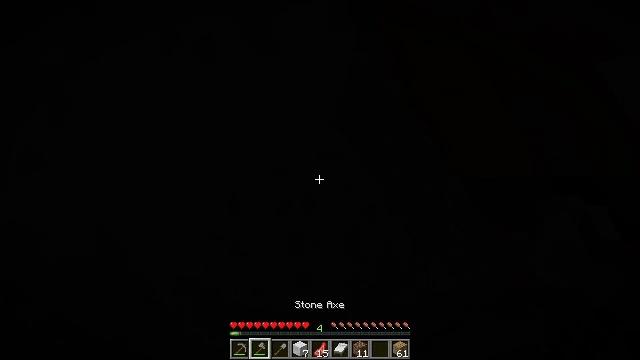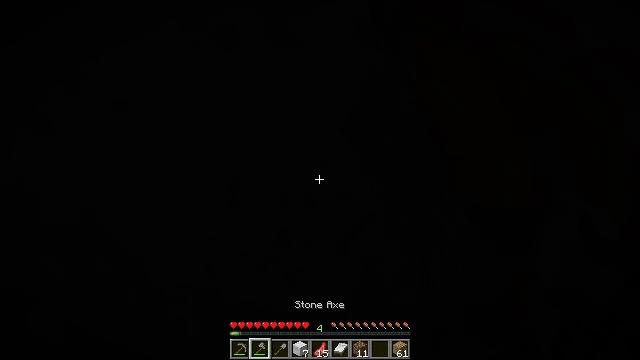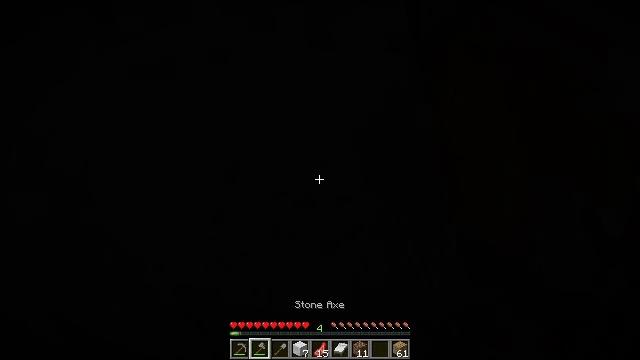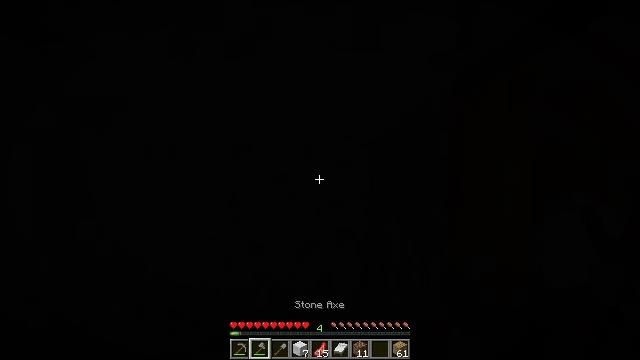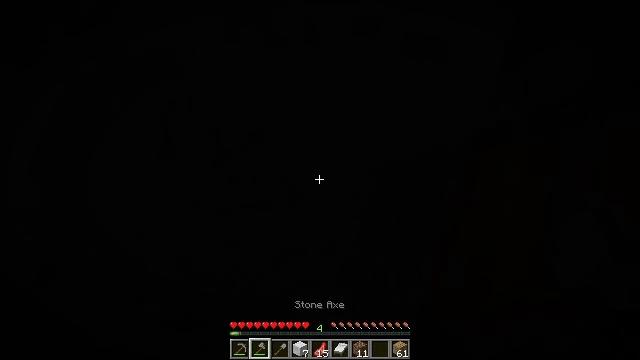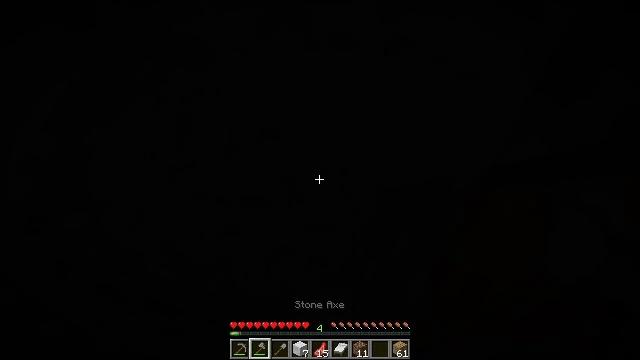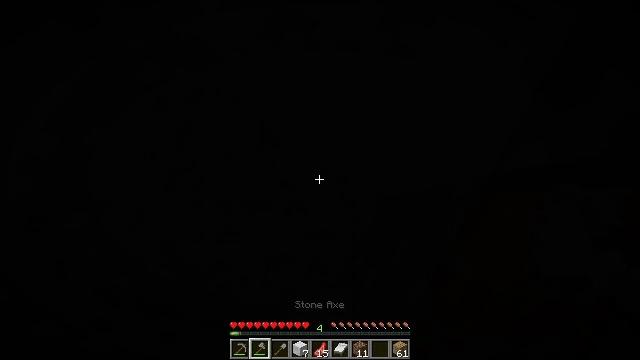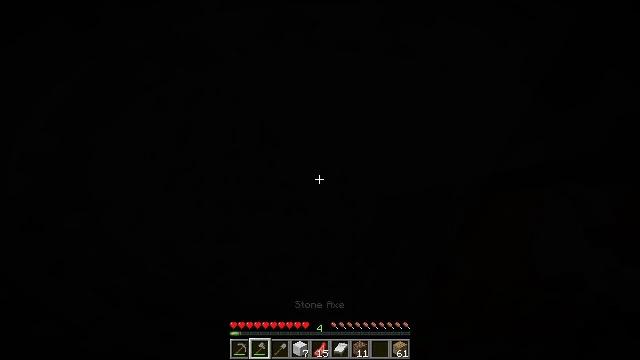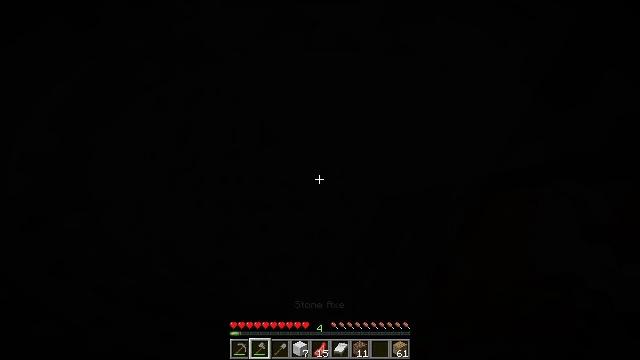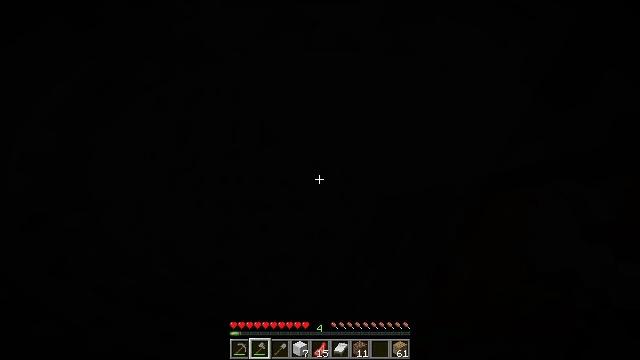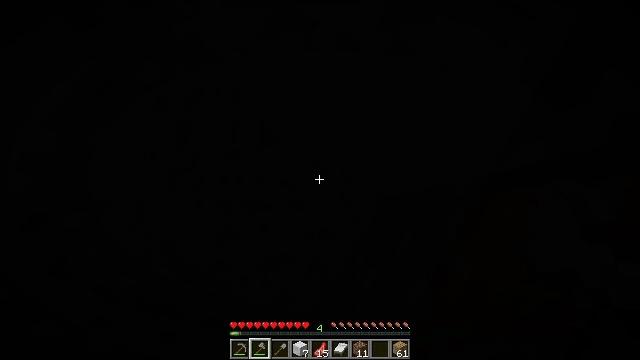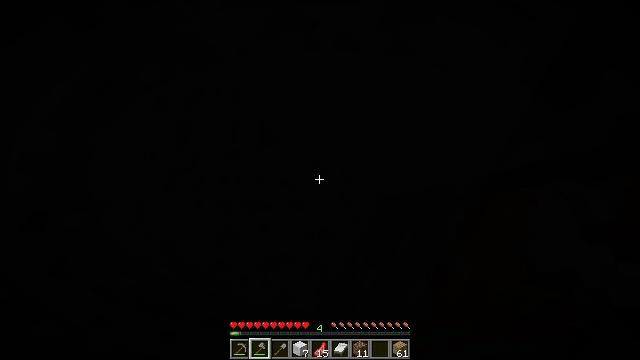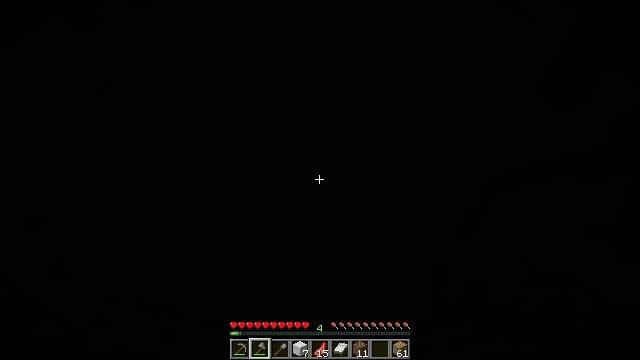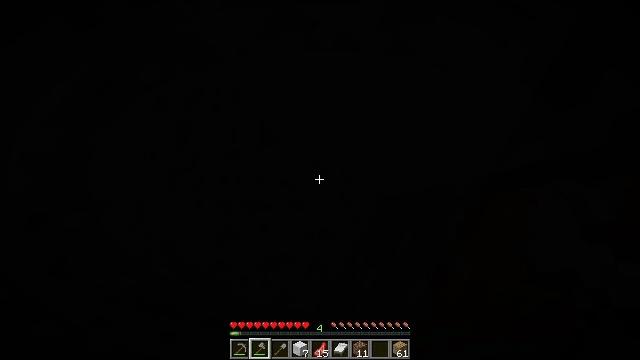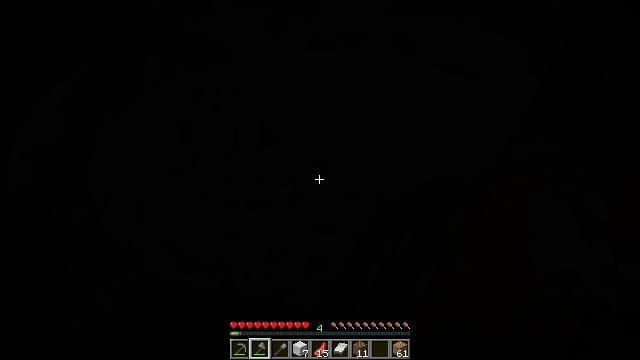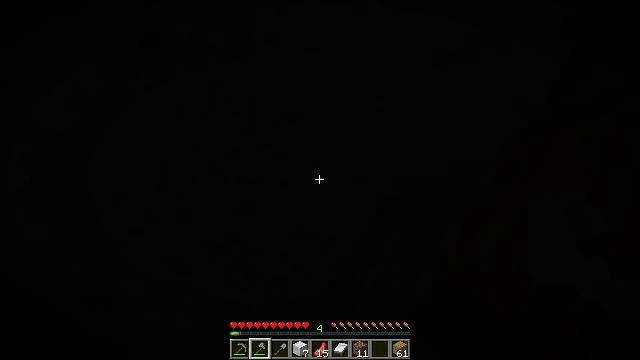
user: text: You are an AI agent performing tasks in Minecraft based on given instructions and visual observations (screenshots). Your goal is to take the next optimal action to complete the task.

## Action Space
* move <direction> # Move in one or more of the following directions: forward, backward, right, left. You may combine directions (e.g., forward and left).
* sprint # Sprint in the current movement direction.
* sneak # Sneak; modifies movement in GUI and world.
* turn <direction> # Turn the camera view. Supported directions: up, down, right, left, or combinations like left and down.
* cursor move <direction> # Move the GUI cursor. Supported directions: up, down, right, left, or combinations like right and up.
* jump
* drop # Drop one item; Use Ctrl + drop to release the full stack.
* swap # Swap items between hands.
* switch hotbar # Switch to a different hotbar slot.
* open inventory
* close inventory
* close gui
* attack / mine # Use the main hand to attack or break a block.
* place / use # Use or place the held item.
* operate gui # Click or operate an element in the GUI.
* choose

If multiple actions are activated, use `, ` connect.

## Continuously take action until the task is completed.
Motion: motion action
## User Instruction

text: Mine gravel from the ground.
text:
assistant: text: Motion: move forward, turn left
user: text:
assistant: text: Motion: move forward, turn left
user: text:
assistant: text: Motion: move forward, turn left
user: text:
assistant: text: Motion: turn left and up
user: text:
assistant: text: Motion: turn left and up
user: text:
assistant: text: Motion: turn left and up
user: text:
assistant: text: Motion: no_op
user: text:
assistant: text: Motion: no_op
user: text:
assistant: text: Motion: no_op
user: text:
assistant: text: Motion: no_op
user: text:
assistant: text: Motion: no_op
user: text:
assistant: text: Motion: no_op
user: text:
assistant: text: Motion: no_op
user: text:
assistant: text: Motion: move back
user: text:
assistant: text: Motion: move back, turn left
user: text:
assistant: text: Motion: move back, turn left
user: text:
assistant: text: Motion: move back, turn left
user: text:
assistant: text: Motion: move back, turn left and down
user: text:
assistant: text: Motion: move back, turn down
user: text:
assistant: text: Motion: move back, turn down
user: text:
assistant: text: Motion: move back, turn right and down
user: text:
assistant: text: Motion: move back, turn right and down
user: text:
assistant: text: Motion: move back, turn right and down
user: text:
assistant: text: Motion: move back
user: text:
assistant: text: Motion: move back
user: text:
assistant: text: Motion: move back
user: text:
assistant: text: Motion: move back and move right, turn left
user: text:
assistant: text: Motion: move right, turn left
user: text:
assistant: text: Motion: move right, turn left
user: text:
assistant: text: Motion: move right, turn left